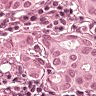
Metastatic tissue present: yes